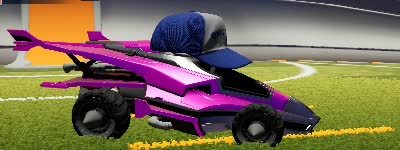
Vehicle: aftershock